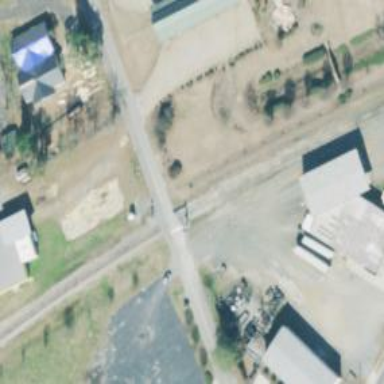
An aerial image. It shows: Level crossing with lights at the railway.